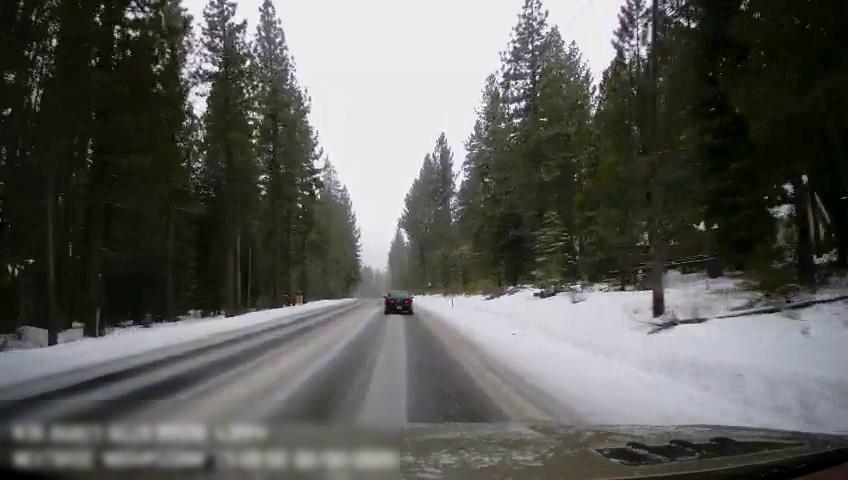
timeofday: Day
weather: Snowy
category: Drivable Space
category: Vehicles | Car
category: Lanes | Current Lane